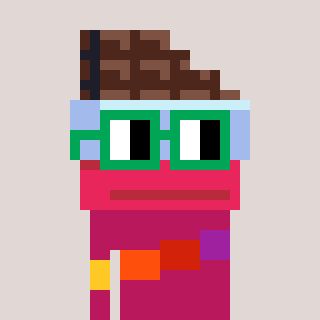
a pixel art character with square green glasses, a chocolate-shaped head and a darkpink-colored body on a warm background